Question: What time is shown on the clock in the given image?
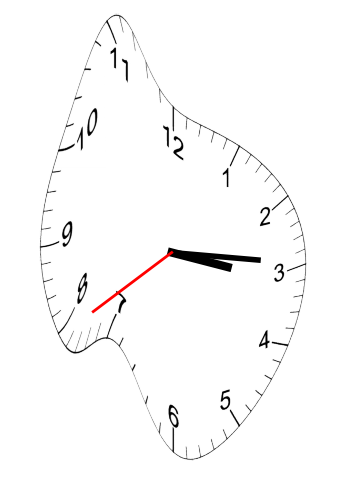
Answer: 03:14:39